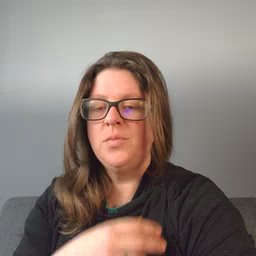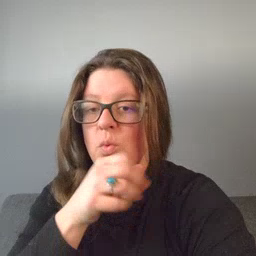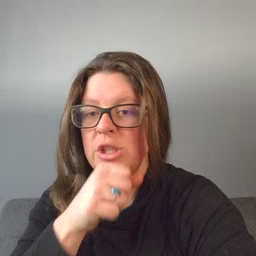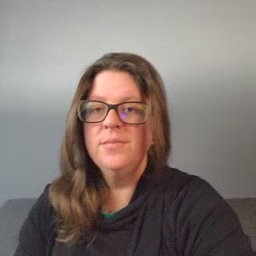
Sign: orange